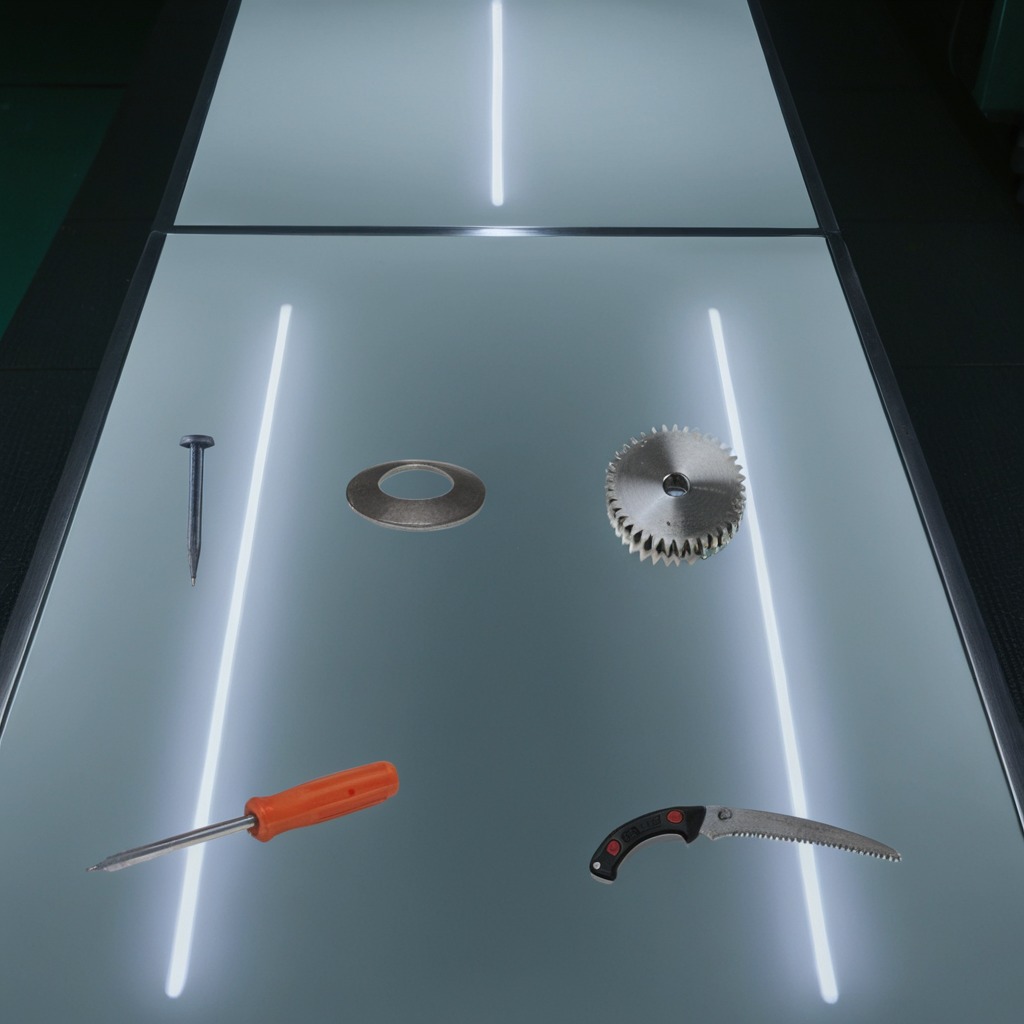
A steel gear with teeth, a flat metal washer, an iron nail, a handheld metal saw, and a screwdriver are lying on the table.